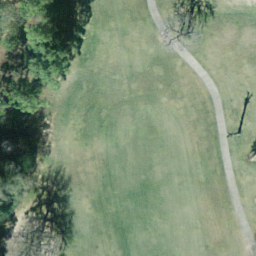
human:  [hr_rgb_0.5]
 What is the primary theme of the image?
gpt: golf course